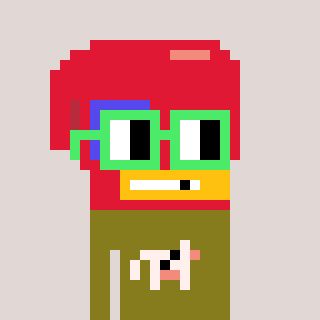
a pixel art character with square light green glasses, a boxing glove-shaped head and a gunk-colored body on a warm background